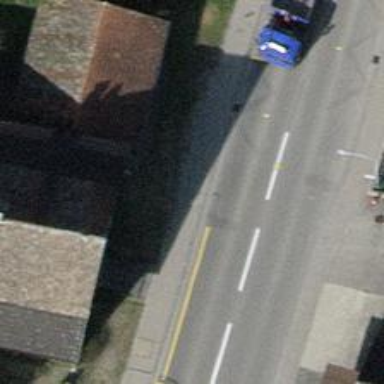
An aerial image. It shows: Bus stop with platform for public transport.